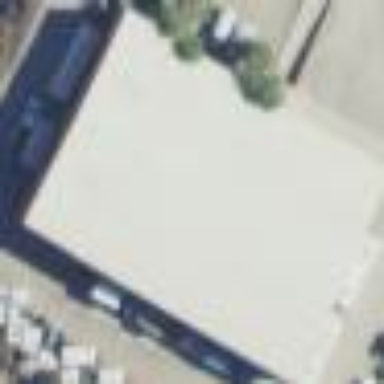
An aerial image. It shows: Warehouse.